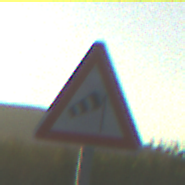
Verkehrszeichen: SeitenwindVonRechts
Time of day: SunriseSunset
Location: Outdoor (RoadRail)
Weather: Clear
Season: NotSpecified
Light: Natural